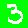
Digit: 3